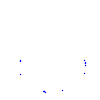
Particle: kaon